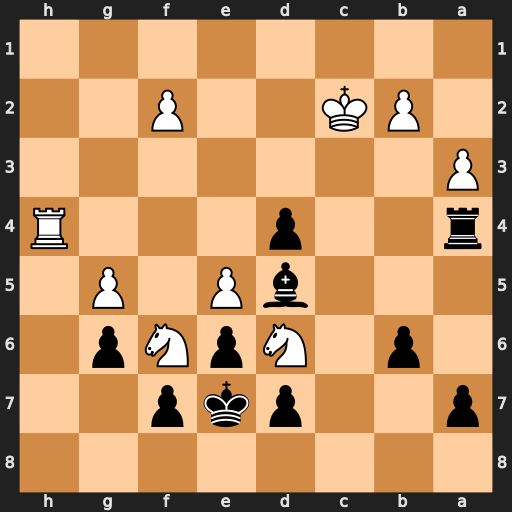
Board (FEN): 8/p2pkp2/1p1NpNp1/3bP1P1/r2p3R/P7/1PK2P2/8
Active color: b
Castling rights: -
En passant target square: -
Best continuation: d3+ Kxd3 Rxh4